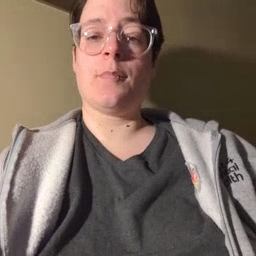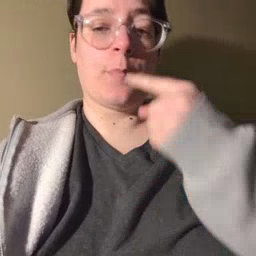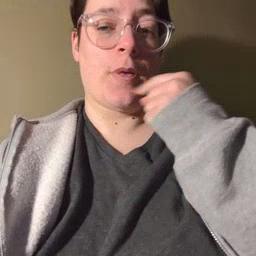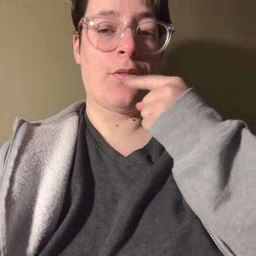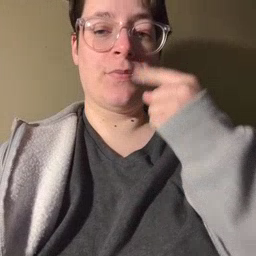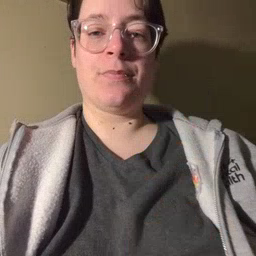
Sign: mouth